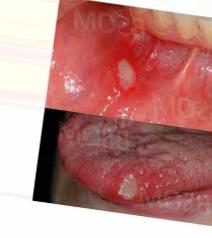
Condition: Mouth Ulcer